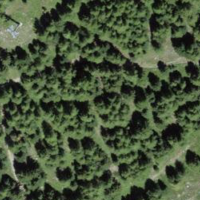
EUNIS habitat code: 43
Species observed at this site:
Nucifraga caryocatactes
Erebia tyndarus